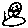
Label: cat